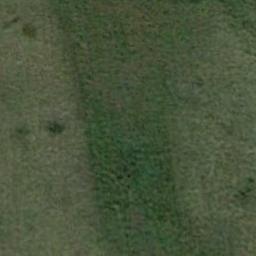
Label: meadow